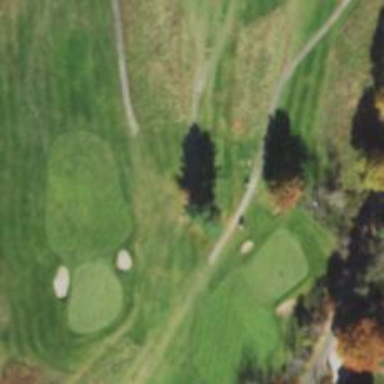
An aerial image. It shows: Service road used as golf cart path.